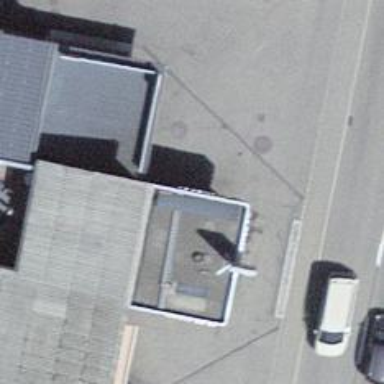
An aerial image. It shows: Fuel station.